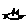
Label: cat